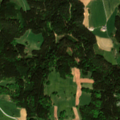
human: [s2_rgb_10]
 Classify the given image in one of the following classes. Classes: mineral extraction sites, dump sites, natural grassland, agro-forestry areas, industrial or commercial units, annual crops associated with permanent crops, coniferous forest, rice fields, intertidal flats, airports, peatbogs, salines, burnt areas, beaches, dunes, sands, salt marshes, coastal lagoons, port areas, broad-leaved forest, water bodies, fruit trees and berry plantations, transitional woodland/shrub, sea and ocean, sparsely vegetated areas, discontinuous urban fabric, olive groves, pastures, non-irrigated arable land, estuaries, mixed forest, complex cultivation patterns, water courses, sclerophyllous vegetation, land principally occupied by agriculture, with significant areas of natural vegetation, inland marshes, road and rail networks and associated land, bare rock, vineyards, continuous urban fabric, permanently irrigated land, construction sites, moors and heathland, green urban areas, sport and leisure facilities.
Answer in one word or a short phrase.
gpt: land principally occupied by agriculture, with significant areas of natural vegetation, coniferous forest